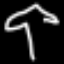
Label: palm tree